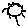
Label: sun